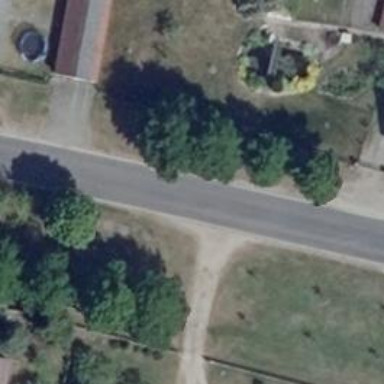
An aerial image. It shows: Row of deciduous broadleaved trees.